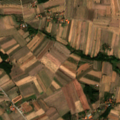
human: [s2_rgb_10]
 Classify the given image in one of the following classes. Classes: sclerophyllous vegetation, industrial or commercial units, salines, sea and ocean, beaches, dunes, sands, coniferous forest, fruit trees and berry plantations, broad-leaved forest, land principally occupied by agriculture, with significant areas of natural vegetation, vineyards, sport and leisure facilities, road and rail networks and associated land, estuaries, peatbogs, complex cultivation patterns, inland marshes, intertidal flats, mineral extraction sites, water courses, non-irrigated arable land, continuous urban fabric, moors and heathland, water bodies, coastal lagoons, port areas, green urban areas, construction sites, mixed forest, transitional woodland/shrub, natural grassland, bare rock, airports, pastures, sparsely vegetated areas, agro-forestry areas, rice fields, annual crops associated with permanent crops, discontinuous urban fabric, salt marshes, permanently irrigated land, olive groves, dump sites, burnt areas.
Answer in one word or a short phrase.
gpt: non-irrigated arable land, complex cultivation patterns, land principally occupied by agriculture, with significant areas of natural vegetation